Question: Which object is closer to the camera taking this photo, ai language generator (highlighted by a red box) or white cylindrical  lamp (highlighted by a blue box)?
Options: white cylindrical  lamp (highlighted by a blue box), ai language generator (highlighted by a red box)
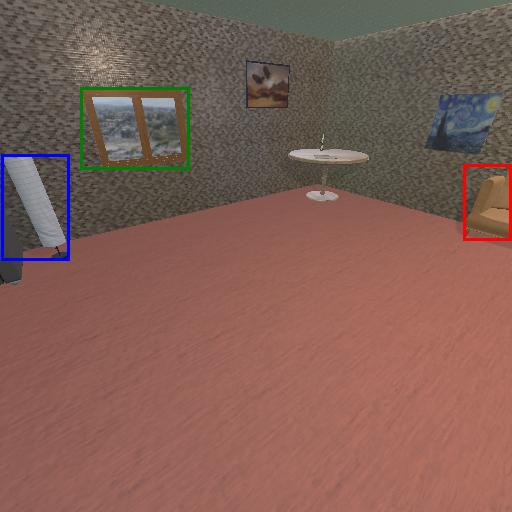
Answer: white cylindrical  lamp (highlighted by a blue box)